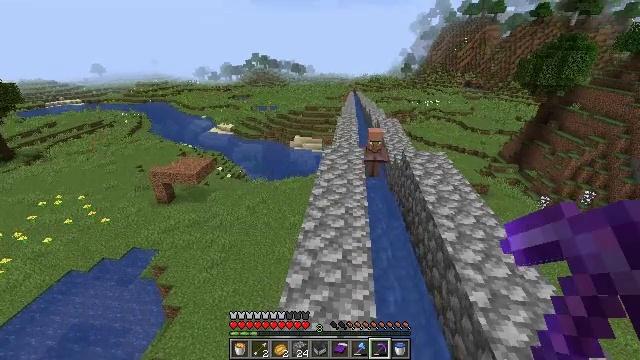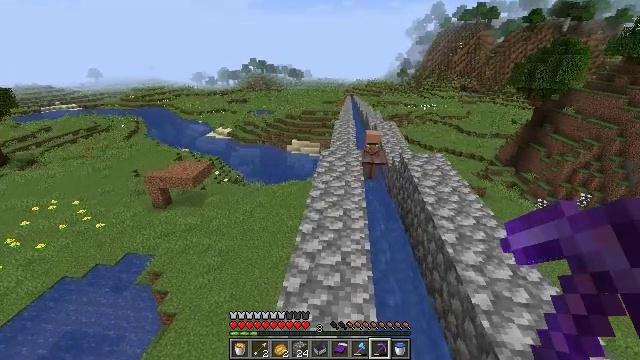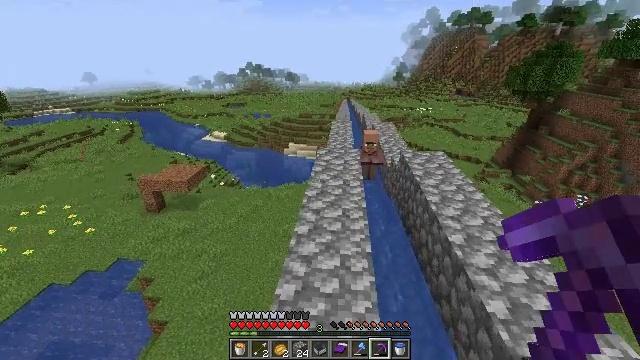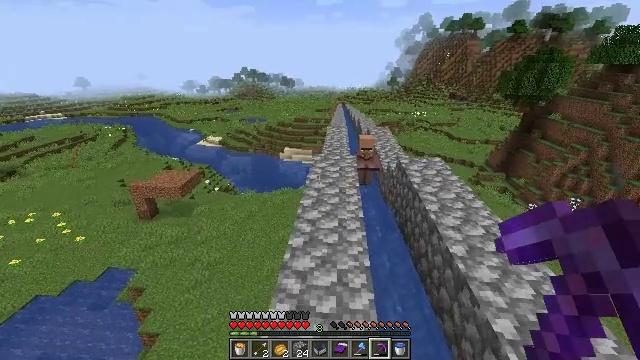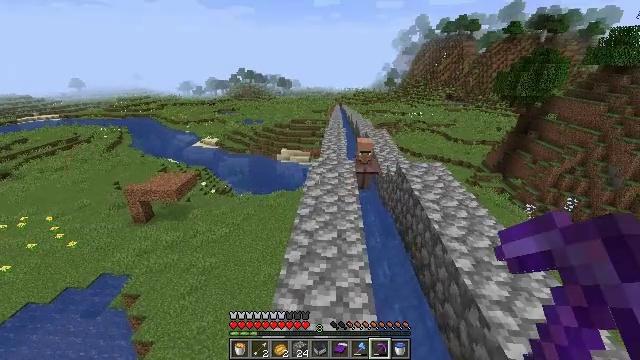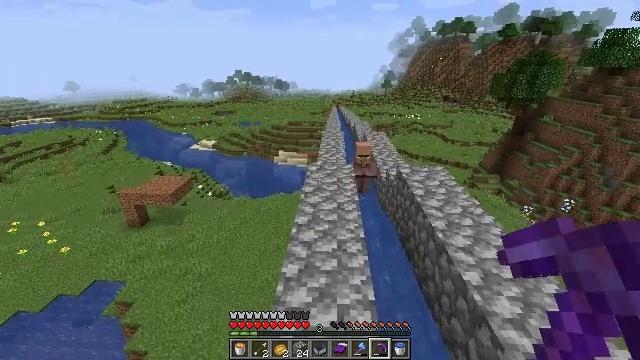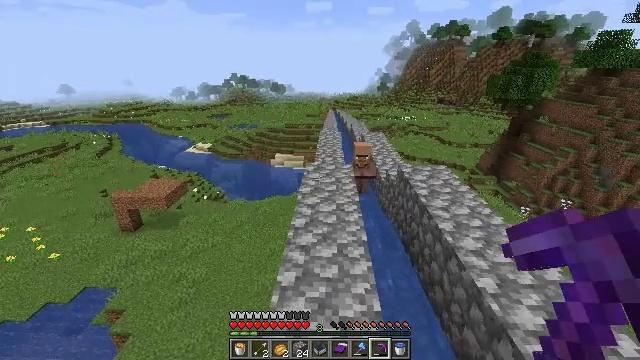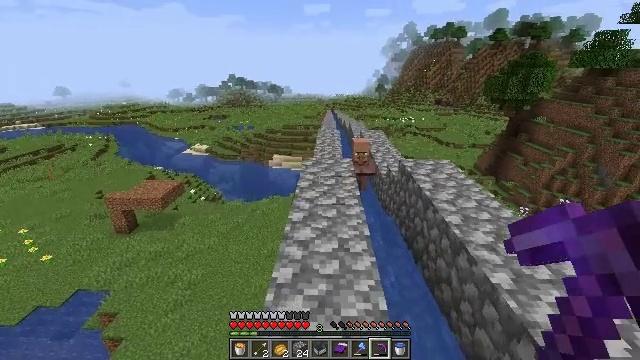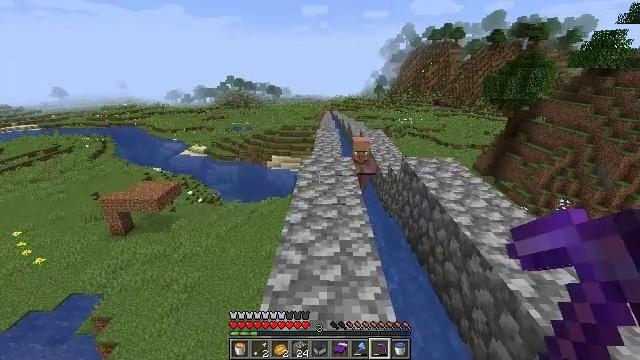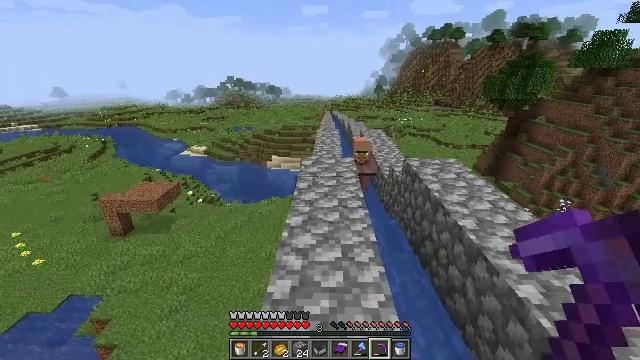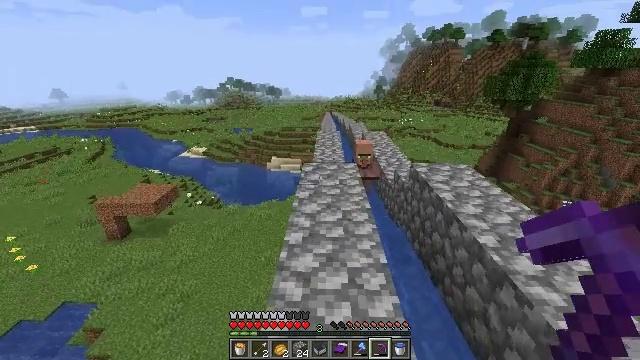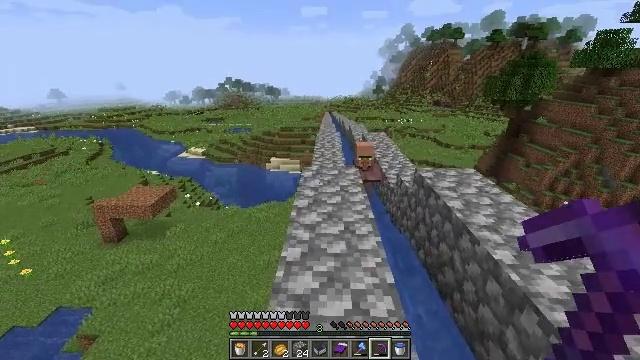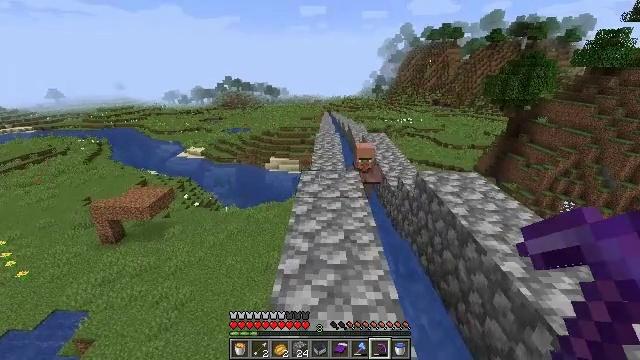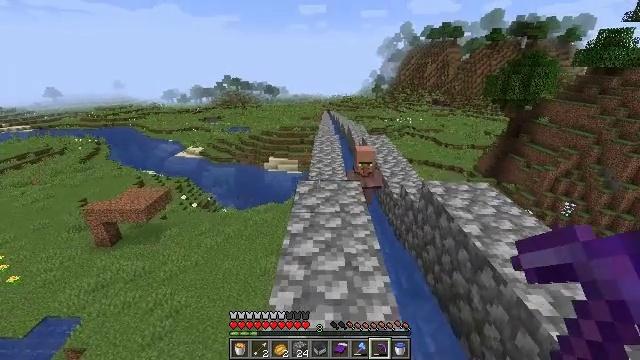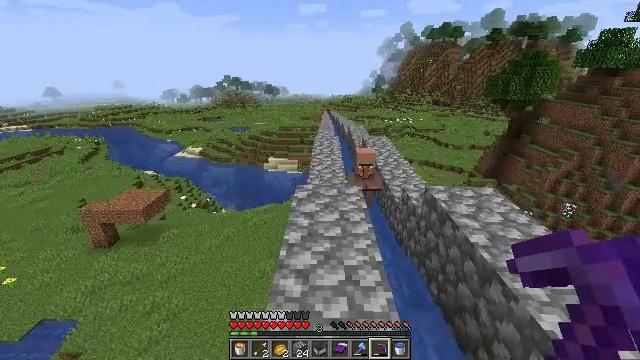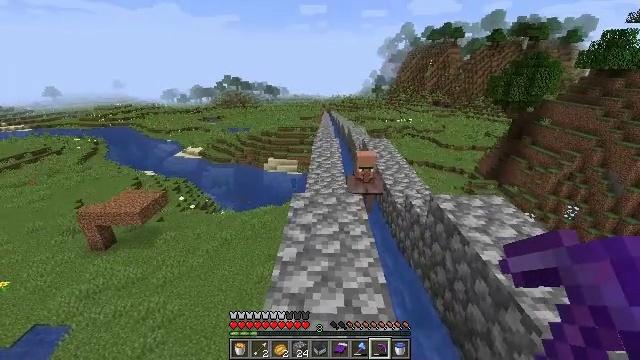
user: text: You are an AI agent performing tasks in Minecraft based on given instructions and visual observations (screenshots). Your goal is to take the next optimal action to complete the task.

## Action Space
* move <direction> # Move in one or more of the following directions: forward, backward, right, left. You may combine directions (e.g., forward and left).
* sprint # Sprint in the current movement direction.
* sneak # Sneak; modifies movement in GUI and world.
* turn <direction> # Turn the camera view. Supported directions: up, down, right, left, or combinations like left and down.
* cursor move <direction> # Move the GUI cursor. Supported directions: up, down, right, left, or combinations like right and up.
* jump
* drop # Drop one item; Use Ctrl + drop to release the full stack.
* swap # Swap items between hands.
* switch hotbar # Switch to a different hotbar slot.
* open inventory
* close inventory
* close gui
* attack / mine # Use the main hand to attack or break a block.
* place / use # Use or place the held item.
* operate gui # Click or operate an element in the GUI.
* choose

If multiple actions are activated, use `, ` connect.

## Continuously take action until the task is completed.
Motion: motion action
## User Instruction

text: Break the cobblestone to create a path.
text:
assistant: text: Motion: move forward
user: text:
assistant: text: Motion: move forward
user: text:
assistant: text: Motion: move forward, turn right and up
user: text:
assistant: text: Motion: move forward
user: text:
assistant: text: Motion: move forward
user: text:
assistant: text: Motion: move forward
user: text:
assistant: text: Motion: move forward
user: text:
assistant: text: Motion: move forward
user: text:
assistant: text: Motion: move forward
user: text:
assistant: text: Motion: move forward
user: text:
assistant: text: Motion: move forward
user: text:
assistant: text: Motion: move forward
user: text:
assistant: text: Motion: move forward
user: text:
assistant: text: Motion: move forward
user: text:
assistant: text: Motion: move forward
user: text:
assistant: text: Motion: move forward
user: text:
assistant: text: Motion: move forward
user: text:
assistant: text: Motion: move forward
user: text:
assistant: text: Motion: move forward
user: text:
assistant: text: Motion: move forward
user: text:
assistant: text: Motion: move forward
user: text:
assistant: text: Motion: move forward
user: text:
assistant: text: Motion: move forward
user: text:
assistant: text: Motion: move forward
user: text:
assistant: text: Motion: move forward
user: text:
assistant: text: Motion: move forward
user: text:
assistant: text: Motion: move forward
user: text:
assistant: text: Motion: move forward
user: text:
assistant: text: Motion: move forward
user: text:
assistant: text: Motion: move forward